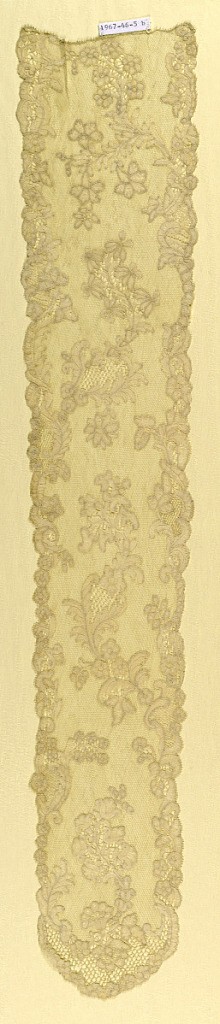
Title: Cap streamers
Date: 18th century
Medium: linen Technique: bobbin lace, Brussels style
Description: Cap streamers with a design of sprays of flowers with brides. Edges have leaves, flowers and rococo forms. The tip of the streamer has an ornamental needle ground finished with bobbin made single blossoms.